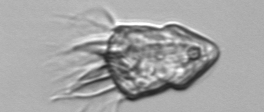
Label: Strombidium_inclinatum